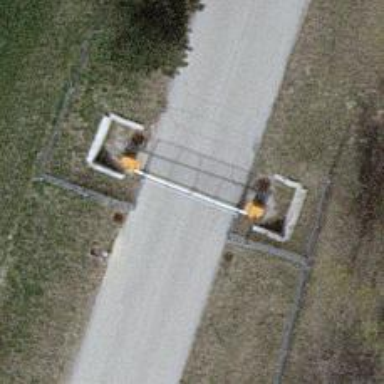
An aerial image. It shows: Gate.